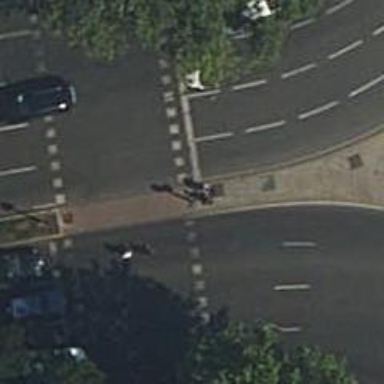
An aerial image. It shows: Kerb serving as barrier.